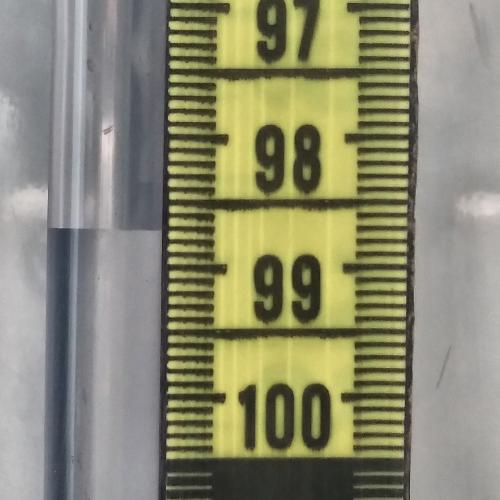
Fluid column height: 98.7 cm